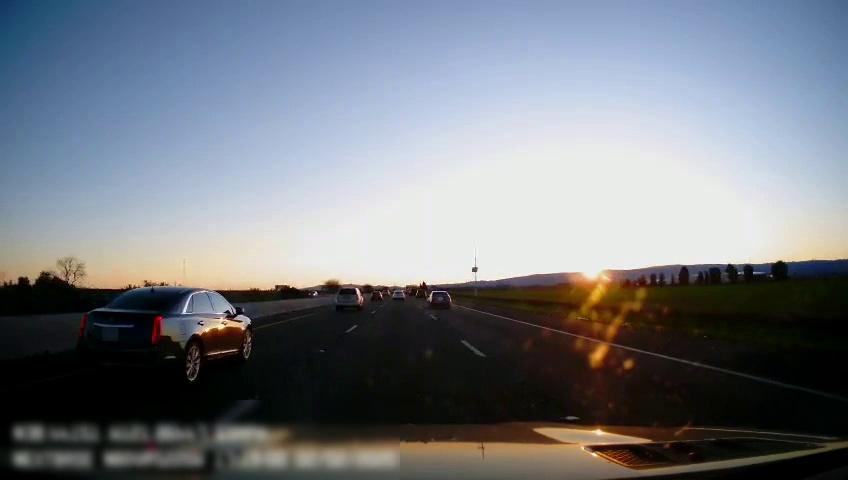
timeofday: Dusk/Dawn/Twilight
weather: Sunny
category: Drivable Space
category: Vehicles | Car
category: Vehicles | SUV
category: Vehicles | Car
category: Vehicles | Car
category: Vehicles | SUV
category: Vehicles | Car
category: Vehicles | Car
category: Lanes | Current Lane
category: Lanes | Alternate Lane
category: Lanes | Alternate Lane
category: Lanes | Alternate Lane